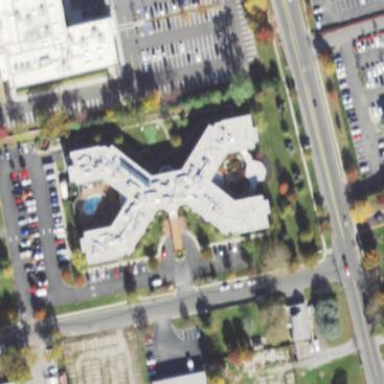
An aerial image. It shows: Nursing home building.